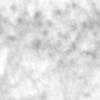
Label: no_change